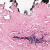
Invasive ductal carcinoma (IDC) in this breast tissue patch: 0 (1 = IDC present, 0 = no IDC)